Chest X-ray:
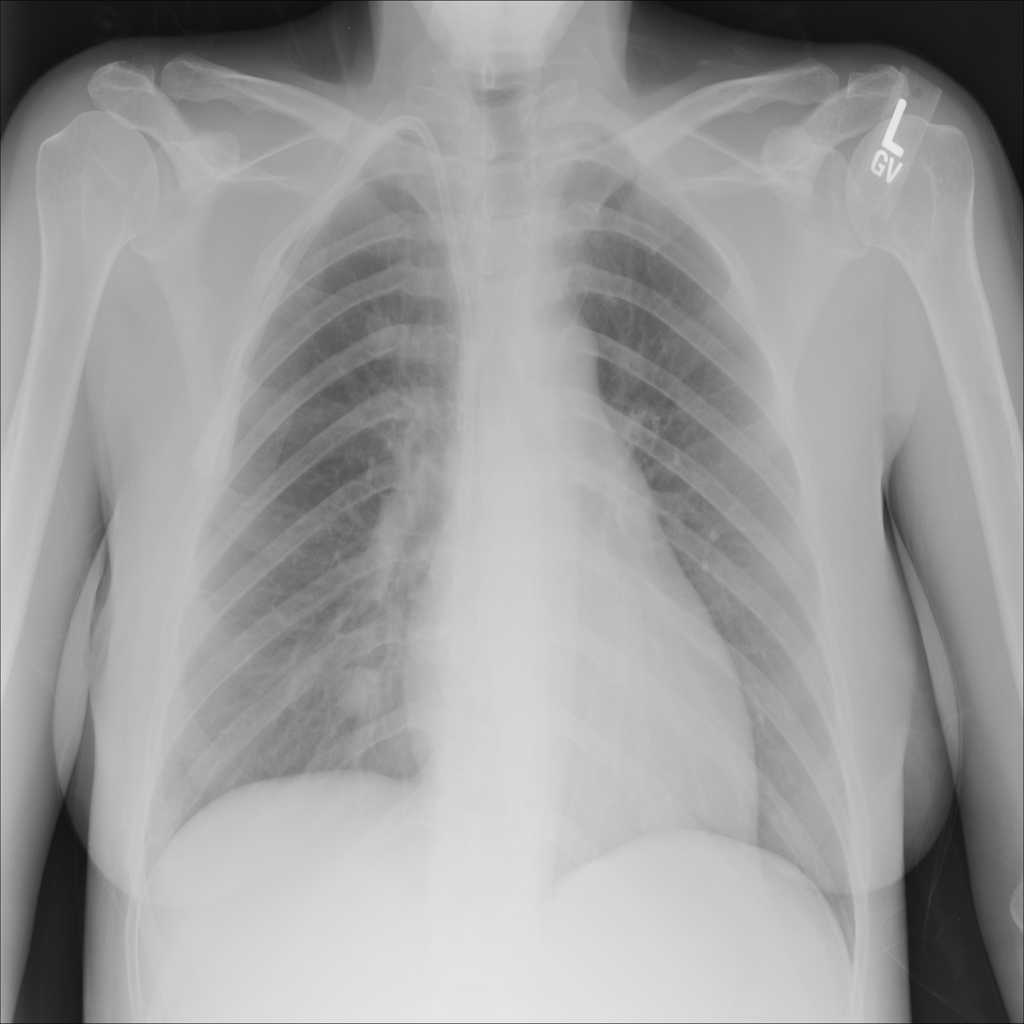
Findings: Nodule
No abnormal finding: no